Question: I am trying to create a button on the 'mainActivity'. Once clicked, it takes a user to a second view. However I keep getting an error saying that
> onclick listener cannot be resolved to a type
and
> the method set onclicklistener in the type view is not applicaible for the type of arguments
Below is the screenshot of the code:

Does anyone have any ideas?
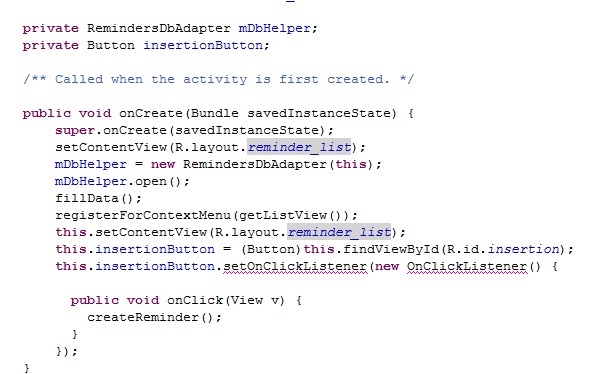
Answer: This is because your source file is still missing the required imports for the classes you want to use.
You can always auto-add missing imports using Eclipse:
++
That way you don't have to guess which package you need to import.